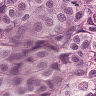
Metastatic tissue present: yes